Question: I have a strange rename bug in my Eclipse Indigo SP2 workspace in a m2e 1.0 project (maven integration for eclipse) with a MercurialEclipse 2.0 shared project. I refactor a java class by renaming it from e.g. FormPaneFactory to XYZFormPaneFactory. The references to the java class are updated correctly, also the compilation unit is renamed correctly, but the source of the class file itself gets scrambled in a difficult to explain way. I made a diff screenshot:

I got not reproduce this with a smaller/more reduced example. However it is reproducible with all examples larger as this. Do you know this bug? Should it be filed? If yes, where?
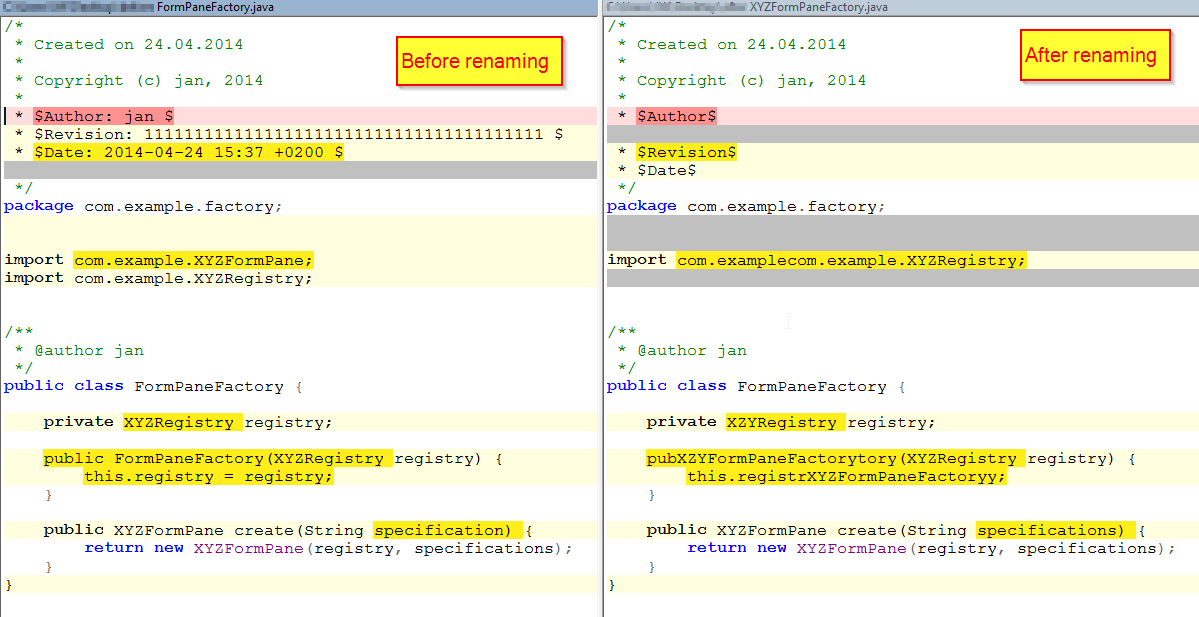
Answer: I found the answer in the linked <URL>
The problem are the flags for mercurial in the top:
'''
/*
* Created on 24.04.2014
*
* Copyright (c) jan, 2014
*
* $Author$
* $Revision$
* $Date$
*/
'''
If they are removed, the bug disappears.